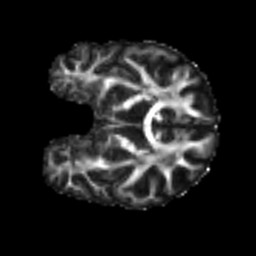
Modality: FA
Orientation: coronal
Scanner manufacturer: siemens
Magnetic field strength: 3 T
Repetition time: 4 s
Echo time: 0.0594 s